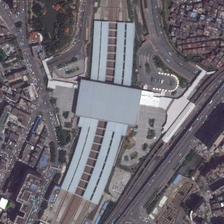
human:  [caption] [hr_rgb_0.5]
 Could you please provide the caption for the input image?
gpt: a number of railway stations have been built .

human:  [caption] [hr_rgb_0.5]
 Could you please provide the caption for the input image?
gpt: the railway station is surrounded by a residential area .

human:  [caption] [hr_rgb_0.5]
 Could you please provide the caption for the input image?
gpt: a number of railway stations have been built .

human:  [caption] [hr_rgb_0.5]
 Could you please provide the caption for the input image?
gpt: the railway station is surrounded by a residential area .

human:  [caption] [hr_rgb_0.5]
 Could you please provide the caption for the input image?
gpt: the railway station is surrounded by a residential area .